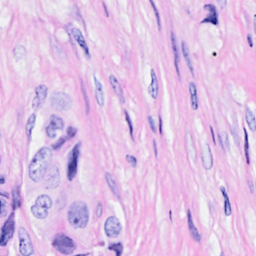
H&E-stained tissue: Breast